Question: i have a application in Microsoft teams, and i want add channel from Visual Studio (c#).
In the <URL>, we can see this lines:
'''
Channels = (ITeamChannelsCollectionPage)new List<Channel>()
{
new Channel
{
DisplayName = "Class Announcements ",
IsFavoriteByDefault = true
},
new Channel
{
DisplayName = "Homework ",
IsFavoriteByDefault = true
}
},
'''
But if i try do that in Visual Studio i get a InvalidCastExeption

my code and Example code are equal
i think the SDK(Microsoft Graph) was updated, but documentation - not
My Microsoft.Graph SDK version - 3.9.0
PS. problem with cast type "Channel" to interface "ITeamChannelsCollectionPage"
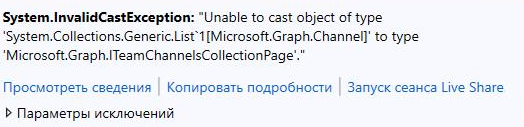
Answer: So the documentation there is completely wrong - you cannot cast like that. The correct way to use the Graph SDK is like this:
'''
var team = new Team
{
Channels = new TeamChannelsCollectionPage
{
new Channel
{
DisplayName = "Class Announcements"
},
new Channel
{
DisplayName = "Homework "
}
}
}
'''
Note: The 'IsFavoriteByDefault' property does not exist, it was perhaps valid in an older version of the SDK.